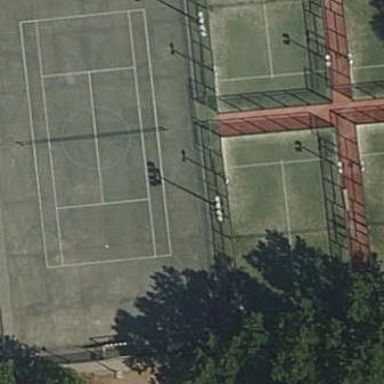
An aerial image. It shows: Tennis court on pitch.